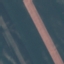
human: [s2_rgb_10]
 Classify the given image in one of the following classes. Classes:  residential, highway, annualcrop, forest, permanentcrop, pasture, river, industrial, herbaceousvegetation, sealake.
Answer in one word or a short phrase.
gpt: AnnualCrop